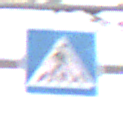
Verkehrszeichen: FussgaengerueberwegLinks
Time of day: Midday
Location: Roofed (Special)
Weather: Overcast
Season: NotSpecified
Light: Natural